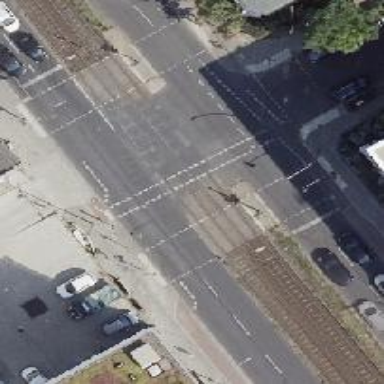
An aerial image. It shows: Tram level railway crossing with traffic signals.